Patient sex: M
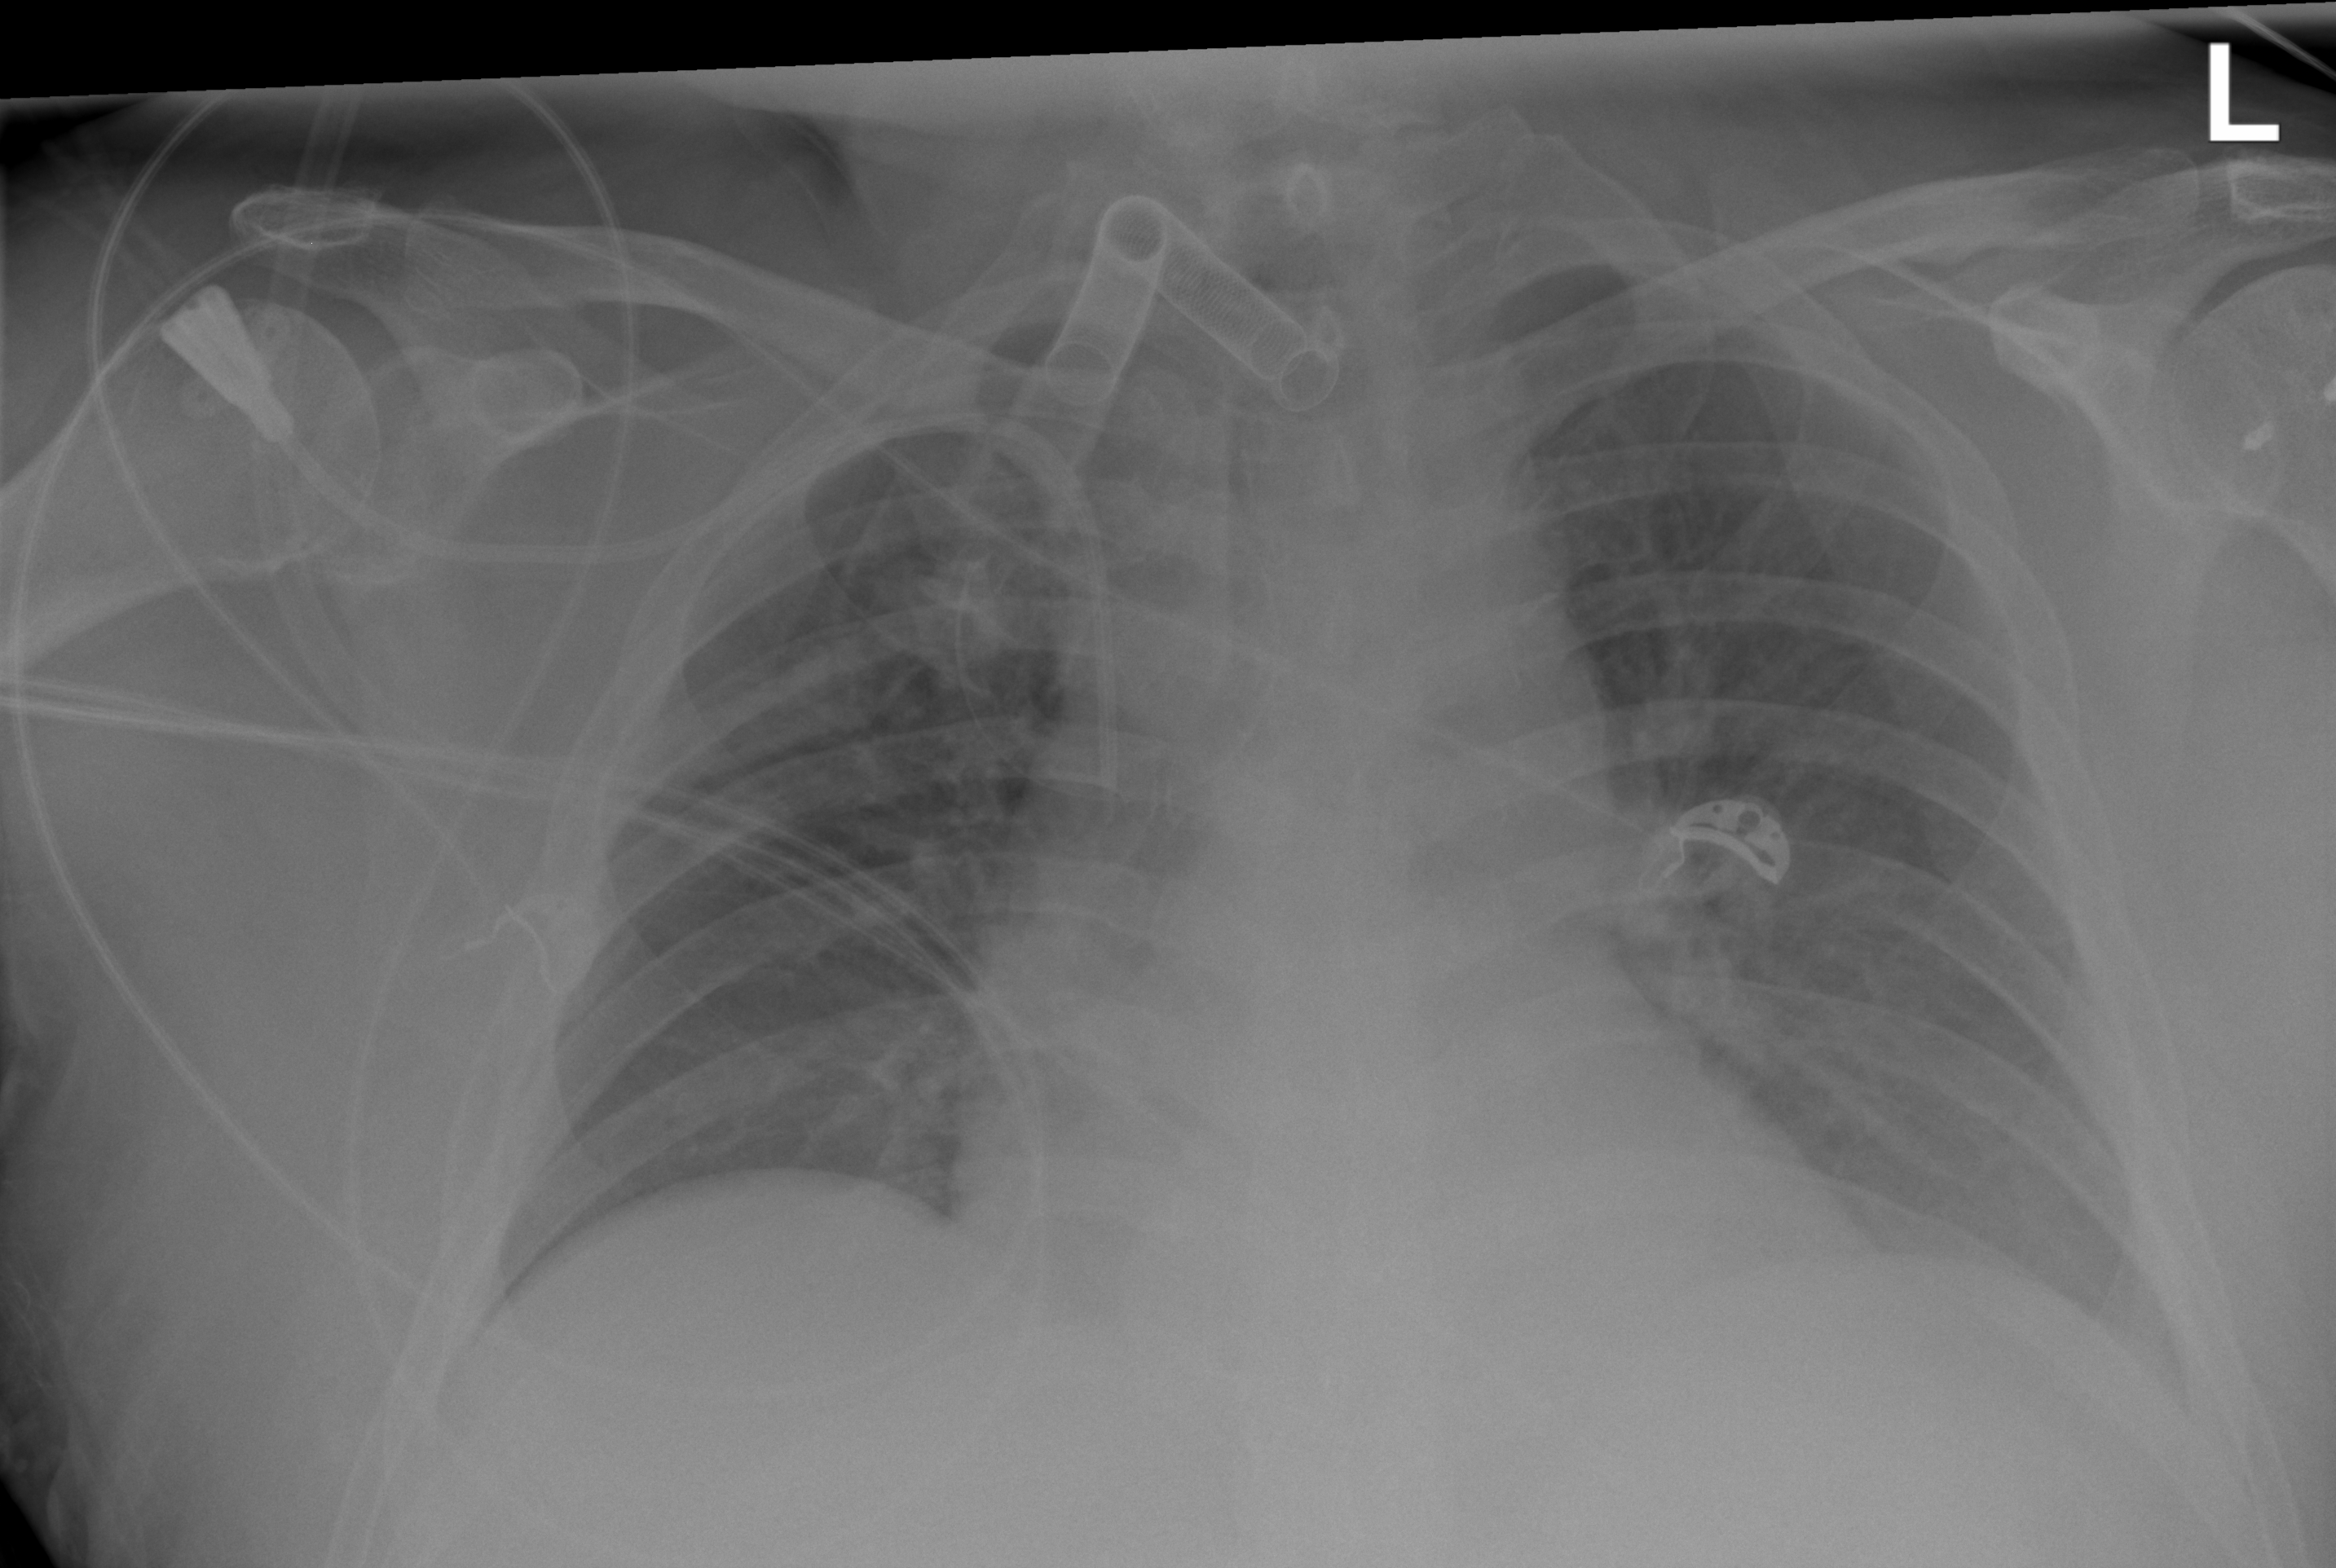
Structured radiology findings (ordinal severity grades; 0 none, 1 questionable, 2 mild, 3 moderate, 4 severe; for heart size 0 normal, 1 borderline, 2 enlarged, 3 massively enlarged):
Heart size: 1
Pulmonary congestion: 0
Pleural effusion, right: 0
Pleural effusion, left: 2
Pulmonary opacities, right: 0
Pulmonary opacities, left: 2
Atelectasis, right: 0
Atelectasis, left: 2